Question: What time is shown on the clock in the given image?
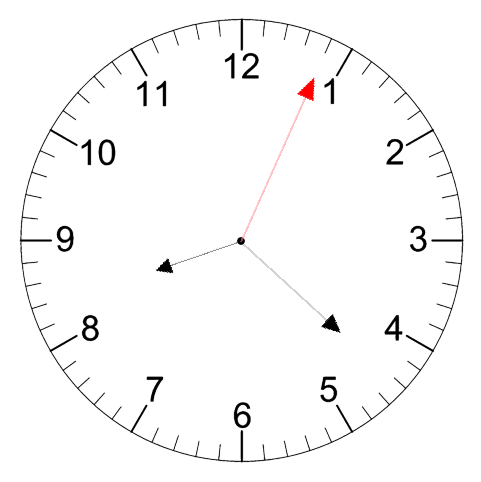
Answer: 08:22:04